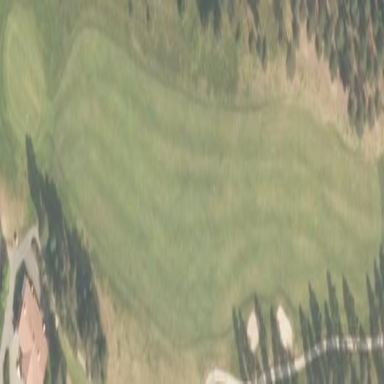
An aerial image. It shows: Grassy area designated as golf fairway.